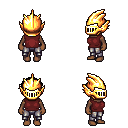
a pixel art fantasy rpg character, female body template, human, dark skin, maroon sleeveless shirt, metal pants, black short bangs hairstyle, gold helm, four views (front, back, left, right), 2x2 character sprite sheet, small pixel art, hard edges, no anti-aliasing